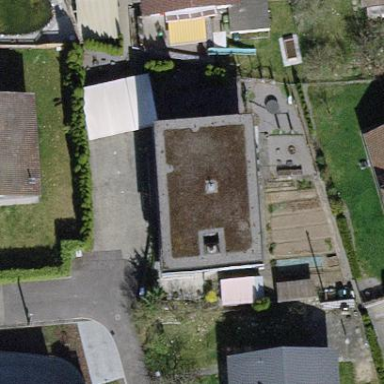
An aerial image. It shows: Building with flat roof.